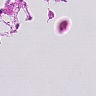
Metastatic tissue present: no